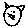
Label: cat